Interaction volume radius: 5 \u00c5
Interaction volume height: 10 \u00c5
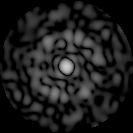
Disorder parameter: 0.8354